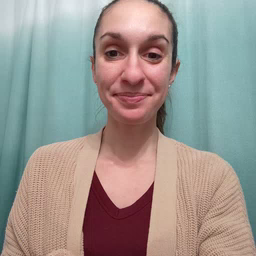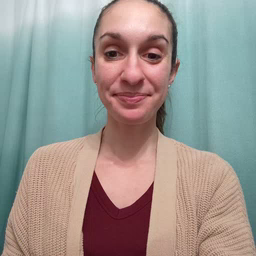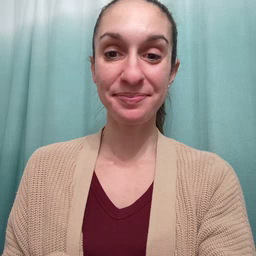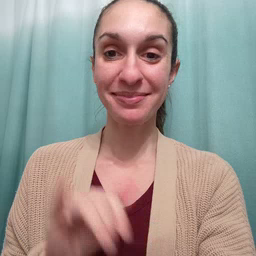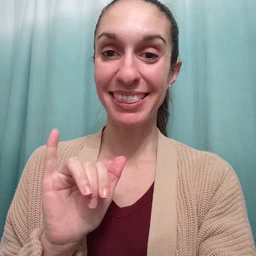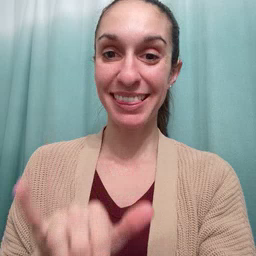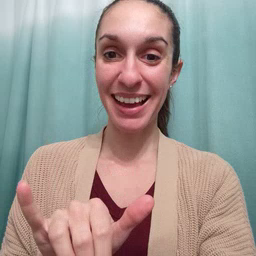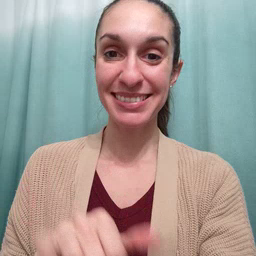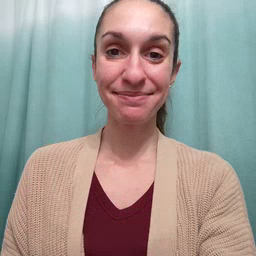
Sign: that